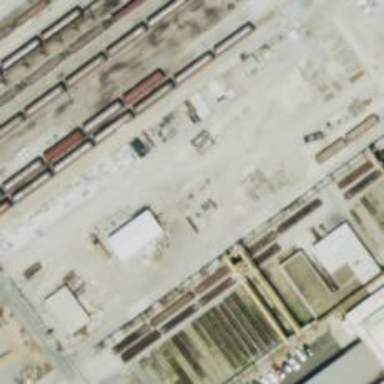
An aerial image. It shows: Unused railway yard.